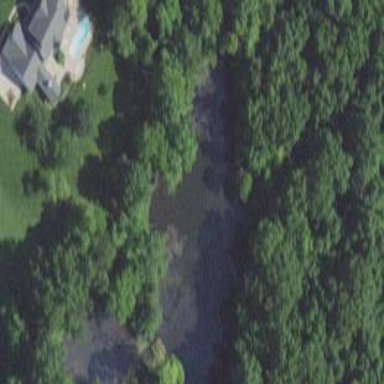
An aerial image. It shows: Pond with natural water.